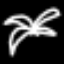
Label: palm tree